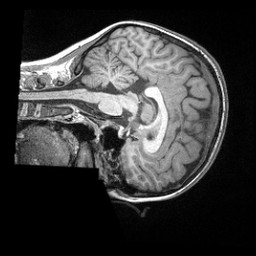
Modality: T1w
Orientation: sagittal
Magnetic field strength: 3 T